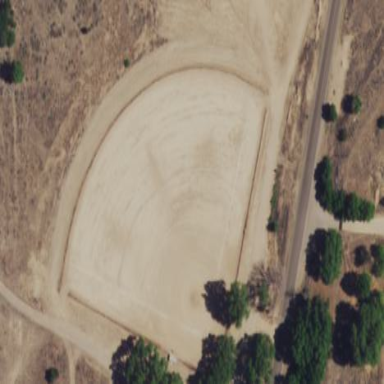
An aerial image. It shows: Baseball pitch for leisure land.